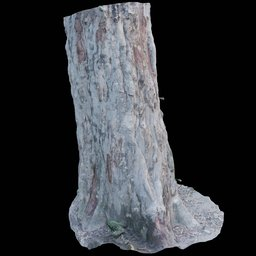
Label: nature